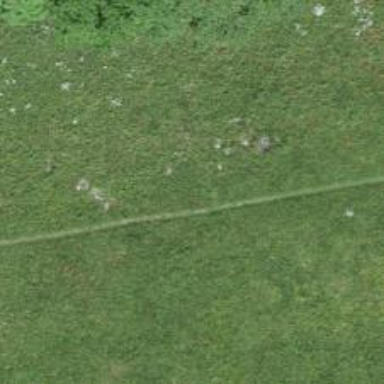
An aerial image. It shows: Grassy track with grade5 tracktype.